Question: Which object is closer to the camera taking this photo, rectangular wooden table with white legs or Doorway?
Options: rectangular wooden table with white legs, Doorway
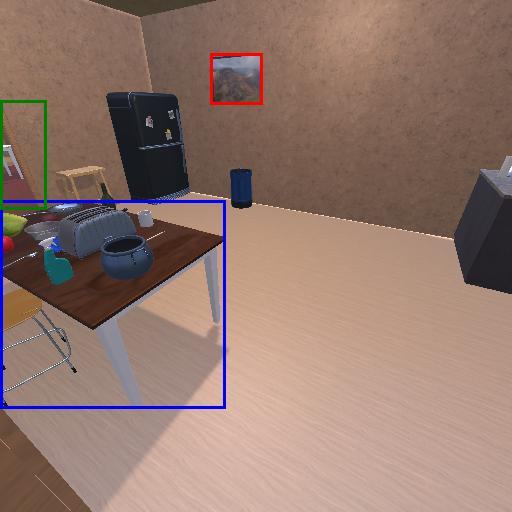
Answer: rectangular wooden table with white legs